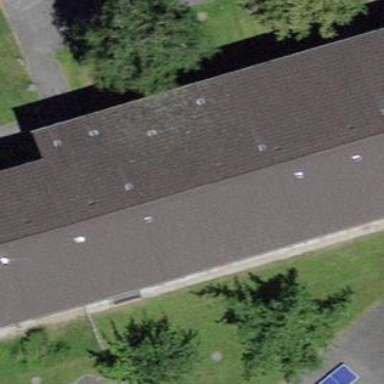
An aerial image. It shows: School building.